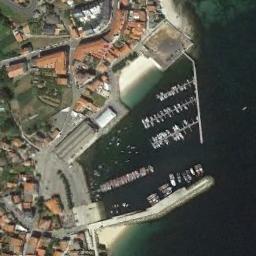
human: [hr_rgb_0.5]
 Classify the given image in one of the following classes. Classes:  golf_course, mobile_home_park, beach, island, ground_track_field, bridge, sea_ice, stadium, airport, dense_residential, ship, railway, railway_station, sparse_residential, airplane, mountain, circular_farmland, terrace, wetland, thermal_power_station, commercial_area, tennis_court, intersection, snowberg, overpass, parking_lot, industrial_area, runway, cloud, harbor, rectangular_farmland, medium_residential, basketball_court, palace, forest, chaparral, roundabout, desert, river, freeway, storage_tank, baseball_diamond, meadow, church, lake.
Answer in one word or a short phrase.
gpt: harbor